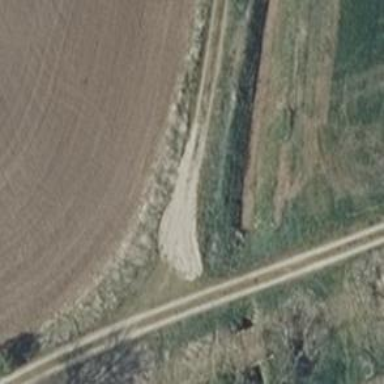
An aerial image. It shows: Culvert tunnel.